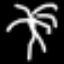
Label: palm tree